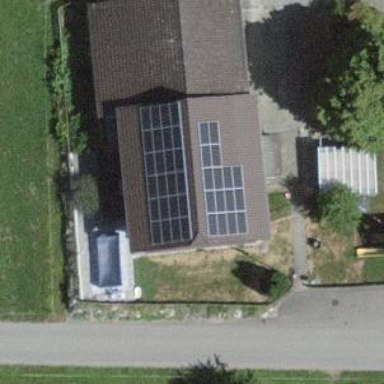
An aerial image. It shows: Solar power generator.